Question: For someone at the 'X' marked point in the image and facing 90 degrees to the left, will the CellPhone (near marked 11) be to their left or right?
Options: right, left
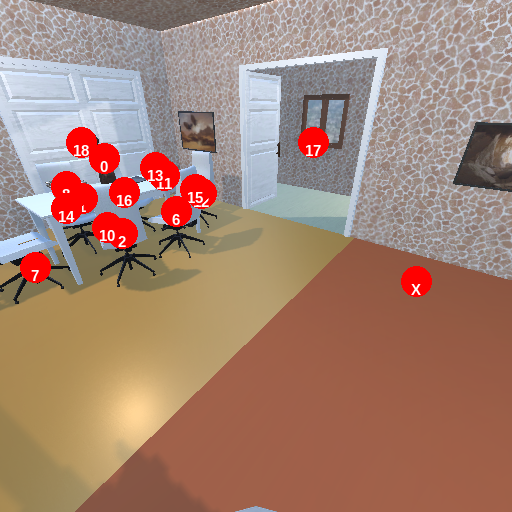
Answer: right